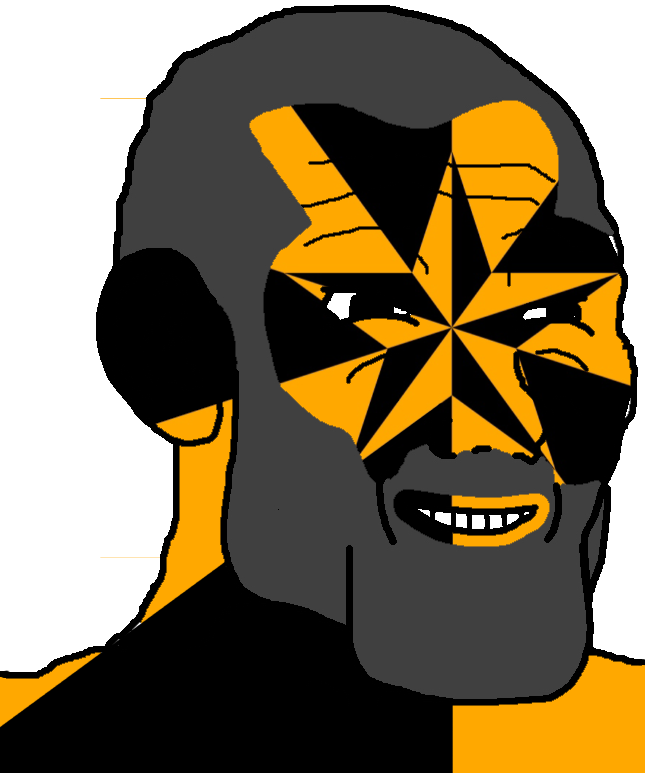
Label: 5_Grey_Chad